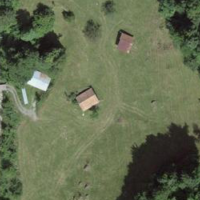
EUNIS habitat code: 44
Species observed at this site:
Phoenicurus ochruros
Passer domesticus
Cyanistes caeruleus
Fringilla coelebs
Sylvia atricapilla
Chloris chloris